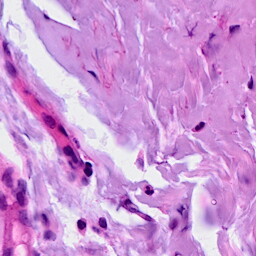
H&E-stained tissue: Breast